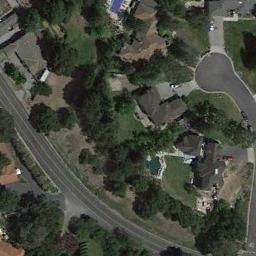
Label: sparse_residential